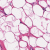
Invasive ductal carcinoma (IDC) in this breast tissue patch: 0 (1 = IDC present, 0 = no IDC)